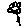
Label: flower